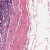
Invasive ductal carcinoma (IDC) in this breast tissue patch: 0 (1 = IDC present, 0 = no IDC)